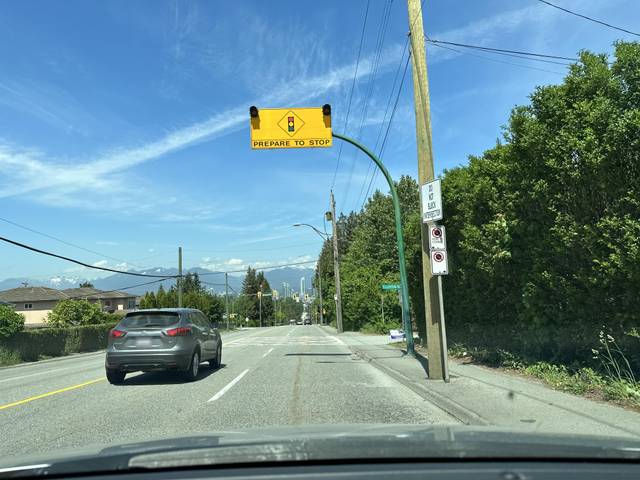
Region: Canada
Coordinates: 49.236, -123.003